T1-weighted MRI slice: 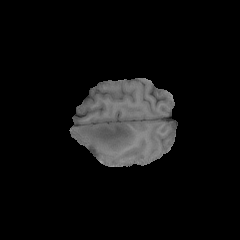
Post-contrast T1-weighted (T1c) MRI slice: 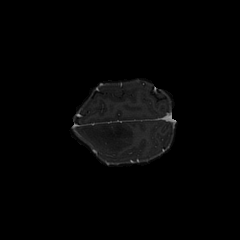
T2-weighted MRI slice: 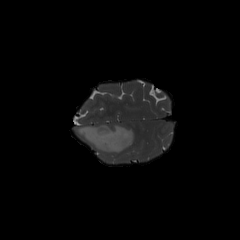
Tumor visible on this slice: yes